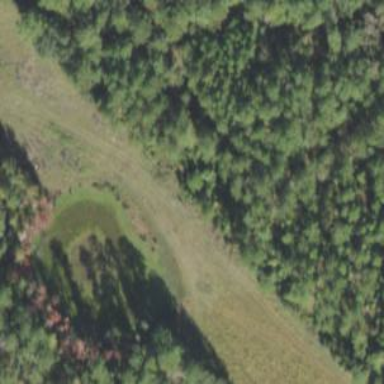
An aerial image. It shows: Mixed woodland with various types of leaves.